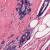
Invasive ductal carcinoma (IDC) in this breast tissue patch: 1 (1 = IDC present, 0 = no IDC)